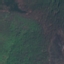
Land use / land cover: Forest